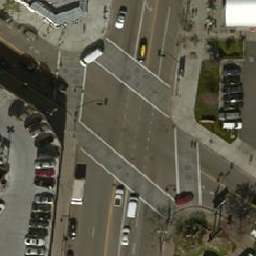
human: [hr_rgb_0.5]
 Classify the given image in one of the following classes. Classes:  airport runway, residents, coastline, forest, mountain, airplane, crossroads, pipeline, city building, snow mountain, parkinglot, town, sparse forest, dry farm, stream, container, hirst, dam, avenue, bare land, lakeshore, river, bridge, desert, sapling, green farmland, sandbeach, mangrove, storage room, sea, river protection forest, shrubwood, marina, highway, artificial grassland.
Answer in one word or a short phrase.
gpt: crossroads